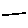
Label: line